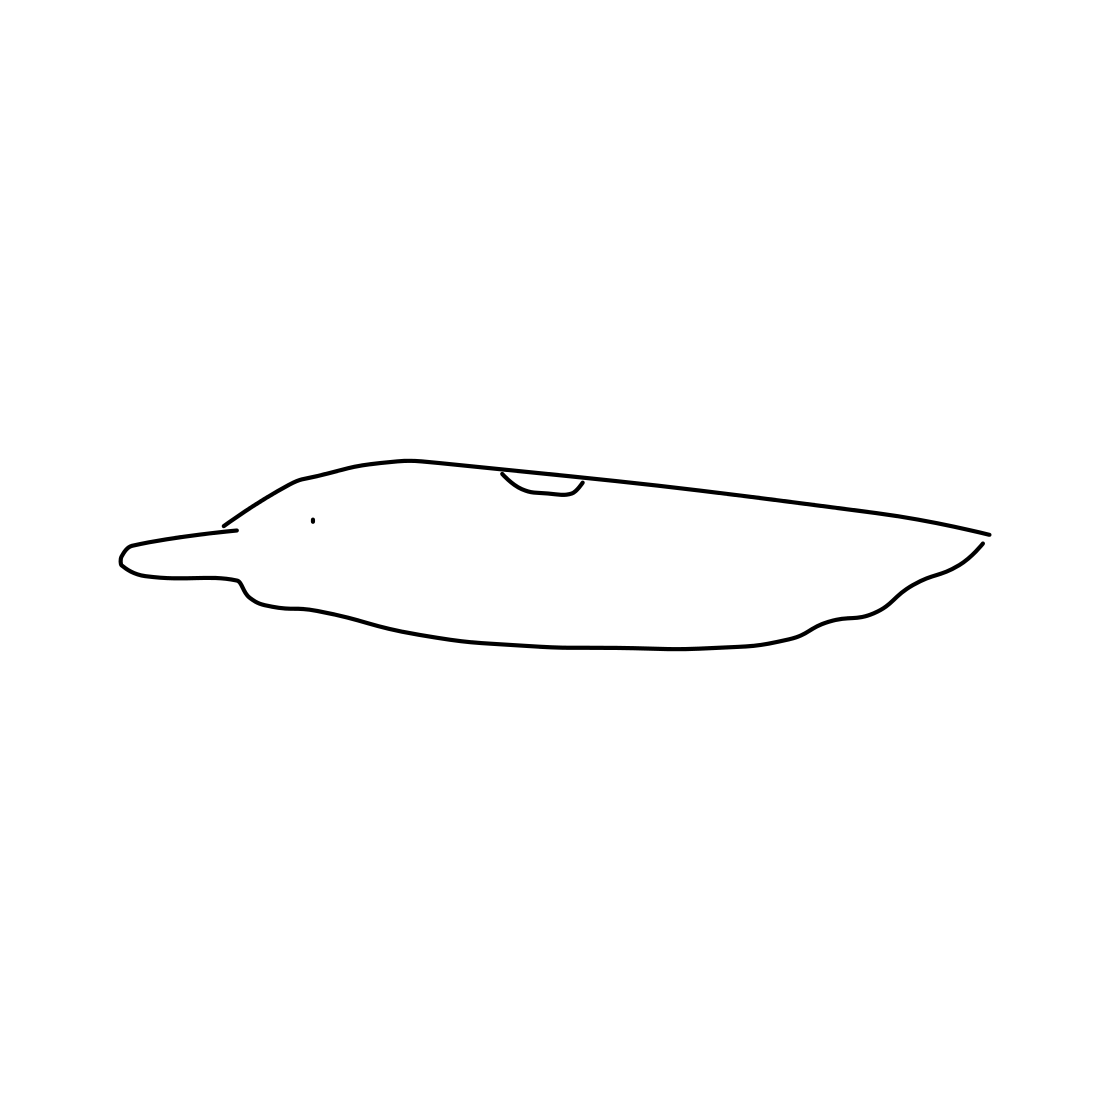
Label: dolphin